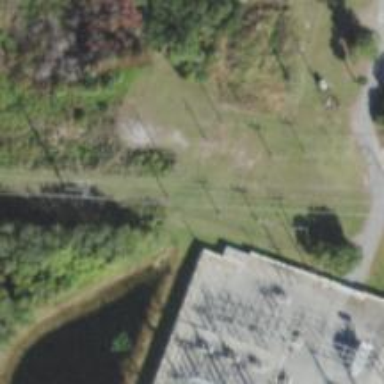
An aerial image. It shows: Power pole.